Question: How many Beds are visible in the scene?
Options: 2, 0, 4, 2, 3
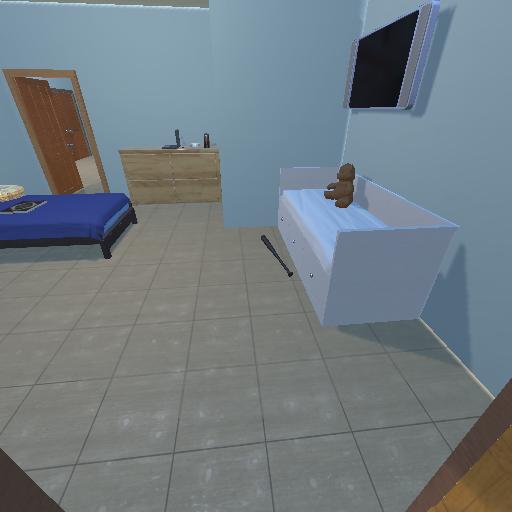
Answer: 2